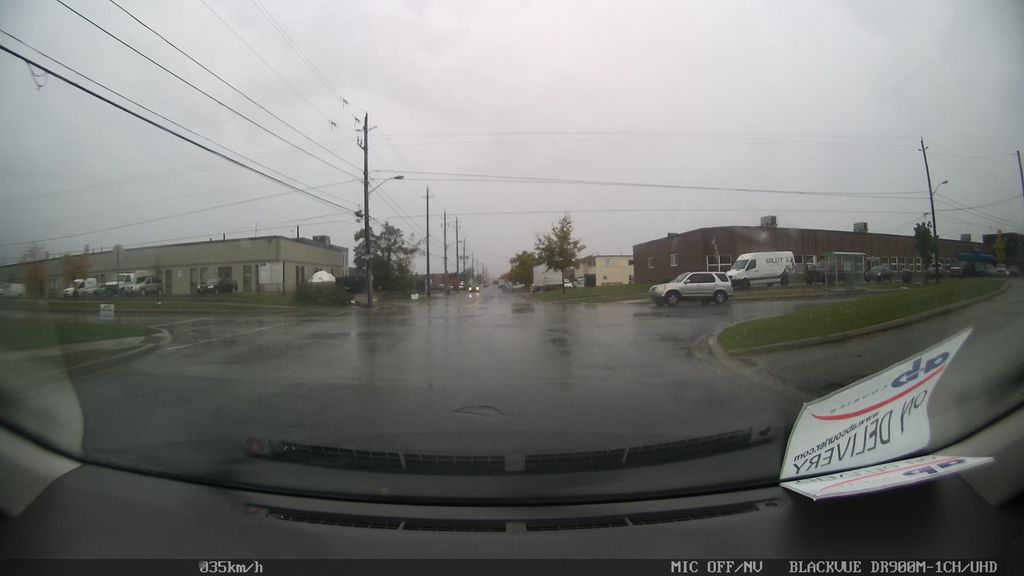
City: toronto